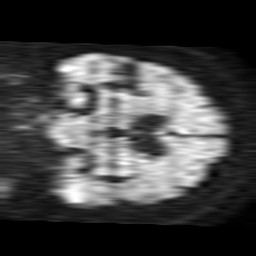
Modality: TRACE
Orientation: coronal
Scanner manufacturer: philips
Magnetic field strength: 1.5 T
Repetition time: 3.406 s
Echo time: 0.06922 s